Question: I am trying my hand at developing an application which makes use of the CoreMotion framework. I do not want to keep having to run out to test out my application, so instead I would like to find a technique which allows me to send fake it so I can try out lots of different scenarios. I wish to test scenarios such as user walking, driving, stopping etc. I do not want to have to go out walk, drive, stop etc everytime I want to test the application.
Edit: I know CoreMotion is not yet supported in the simulator. But was hoping someone could give me some ideas on how to fake this
UPDATE: What I have achieved so far using method swizzling. I have swapped back to objective-c for this, as I figure best try and figure out in this language first, then try and translate it into Swift
I have set up a method swizzle class like so
'''
+ (void)swizzleClass:(Class)class method:(NSString*)methodName {
SEL originalSelector = NSSelectorFromString(methodName);
SEL newSelector = NSSelectorFromString([NSString stringWithFormat:@"%@%@", @"override_", methodName]);
Method originalMethod = class_getInstanceMethod(class, originalSelector);
Method newMethod = class_getInstanceMethod(class, newSelector);
method_exchangeImplementations(originalMethod, newMethod);
}
'''
I have created a category for CMMotion and CMAccelerometerData
'''
- (void) simx_setAcceleration:(CMAcceleration)acceleration {
NSValue *value = [NSValue value:&acceleration withObjCType:@encode(CMAcceleration)];
objc_setAssociatedObject(self, ACCELERATION_IDENTIFIER, value, OBJC_ASSOCIATION_RETAIN);
}
- (CMAcceleration)override_acceleration {
NSValue *value = objc_getAssociatedObject(self, ACCELERATION_IDENTIFIER);
CMAcceleration acc;
[value getValue:&acc];
return acc;
}
'''
Then the category for CMMotionManager class.
'''
- (void) simx_setAccelerationData:(CMAcceleration )accelerationData
{
NSValue *value = [NSValue value:&accelerationData withObjCType:@encode(CMAcceleration)];
objc_setAssociatedObject(self, HANDLER_IDENTIFIER, value, OBJC_ASSOCIATION_RETAIN);
}
- (CMAccelerometerData *)override_accelerometerData
{
NSValue *value = objc_getAssociatedObject(self, HANDLER_IDENTIFIER);
CMAcceleration acc;
[value getValue:&acc];
CMAccelerometerData *data = [[CMAccelerometerData alloc] init];
//Add
[data simx_setAcceleration:acc];
return data;
}
'''
Swizzling the methods is done like this
'''
[CESwizzleUtils swizzleClass:[CMMotionManager class]
method:@"INSERT METHOD NAME TO BE SWIZZLED HERE"];
'''
This allows me to pass in my own data
'''
//Add
CMAccelerometerData *data = [[CMAccelerometerData alloc] init];
[data simx_setAcceleration:acc];
[motionManager simx_setAccelerationData:acc];
'''
So I can retrieve data like this
'''
motionManager.accelerometerData.acceleration.x;
'''
I have also method swizzled the DeviceMotion class as well. Here is quick example app I have which pulls data from the accelerometer and gyroscope using the method swizzle techniques

When the test button is clicked, it randomly generates accelerometer and gyroscope data and updates the labels.
Code looks like this
'''
-(IBAction)testing:(id)sender
{
//random double just generates a random double between 0 and 1
CMAcceleration acc;
acc.x = [self randomDouble:0 :1];
acc.y = [self randomDouble:0 :1];
acc.z = [self randomDouble:0 :1];
//Add
CMAccelerometerData *data = [[CMAccelerometerData alloc] init];
[data simx_setAcceleration:acc];
[motionManager simx_setAccelerationData:acc];
//Sim gravity and userAcel
CMAcceleration grav;
grav.x = [self randomDouble:0 :1];
grav.y = [self randomDouble:0 :1];
grav.z = [self randomDouble:0 :1];
CMAcceleration userAcel;
userAcel.x = [self randomDouble:0 :1];
userAcel.y = [self randomDouble:0 :1];
userAcel.z = [self randomDouble:0 :1];
CMDeviceMotion *deviceMotion = [[CMDeviceMotion alloc] init];
[deviceMotion simx_setUserAcceleration:userAcel];
[deviceMotion simx_setGravity:grav];
[motionManager simx_setDeviceMotion:deviceMotion];
accelLabael.text = [NSString stringWithFormat:@"Accelerometer: %.02f %.02f %.02f", motionManager.accelerometerData.acceleration.x,motionManager.accelerometerData.acceleration.y,motionManager.accelerometerData.acceleration.z];
gravityLabel.text = [NSString stringWithFormat:@"Gravity: %.02f %.02f %.02f", motionManager.deviceMotion.gravity.x,motionManager.deviceMotion.gravity.y,motionManager.deviceMotion.gravity.z];
accelSpeedLabel.text = [NSString stringWithFormat:@"Accel: %.02f %.02f %.02f", motionManager.deviceMotion.userAcceleration.x,motionManager.deviceMotion.userAcceleration.y,motionManager.deviceMotion.userAcceleration.z];
}
'''
What I am struggling to figure out is how to get this methods. I have swizzled many of the CoreMotion methods, but need a little help with this one. At present on the simulator, despite the fact that MotionManager now stores data for the gyroscope, accelerometer etc, these block methods do not fire.
'''
[activityManager startActivityUpdatesToQueue:[[NSOperationQueue alloc] init] withHandler: ^(CMMotionActivity *activity){
}];
[motionManager startDeviceMotionUpdatesToQueue:[[NSOperationQueue alloc] init]
withHandler:^ (CMDeviceMotion *motionData, NSError *error) {
}];
'''
I have also swizzled these methods
'''
- (BOOL)override_isAccelerometerActive;
- (BOOL)override_isDeviceMotionActive;
-(BOOL)override_isGyroAvailable;
'''
So they always return true, but still can't get these blocks firing. I would like some help trying to figure out how to correctly swizzle these methods so I can begin sending and recieving mock data to the simulator
Edit: I did swizzle the accelerometer update method by adding the following category. to the CMMotionManager class
'''
-(void)override_startAccelerometerUpdatesToQueue:(NSOperationQueue *)queue
withHandler:(CMAccelerometerHandler)handler{
dispatch_async(dispatch_get_main_queue(), ^{
NSLog(@"Test %.02f %.02f %.02f", self.accelerometerData.acceleration.x,self.accelerometerData.acceleration.y,self.accelerometerData.acceleration.z);
});
}
'''
This works well enough, as I have swizzled the accel data.
I then tried this with the CMMotionActivityManager class by adding this category
'''
-(void)override_startActivityUpdatesToQueue:(NSOperationQueue *)queue
withHandler:(CMMotionActivity *)activity
{
dispatch_async(dispatch_get_main_queue(), ^
{
BOOL walking = [activity walking];
NSLog(@"%i", walking);
});
}
'''
However I am getting this error here
> [ walking]: unrecognized selector sent to instance
0x1086cf330
Any suggestions would be appreciated
UPDATE 2:
Sorry late response, had to wait till today to try this. I updated the method per your suggestion so it now works
'''
-(void)override_startActivityUpdatesToQueue:(NSOperationQueue *)queue
withHandler:(CMMotionActivityHandler )activity
{
}
'''
Thing is, I need access to CMMotionActivity in order to figure out if they are walking running etc. The original code
'''
[activityManager startActivityUpdatesToQueue:[[NSOperationQueue alloc] init] withHandler: ^(CMMotionActivity *activity){
dispatch_async(dispatch_get_main_queue(), ^
{
[activity walking];
});
}];
'''
allows you to access this variable. However now that I have swizzled this, it now calls my new declaration inside my category file which contains no CMMotionActivity variable. Any ideas on how I can access this. This is getting a bit complicated, but this is the last roadblock for me before I can finally start mocking CoreMotion data. I have already simulated the gyroscope and compass data, and I have got data from real journeys, so I can feed that into the simulator. But I need to then have it tell me if the user is walking, running, driving etc.
Any suggestions?
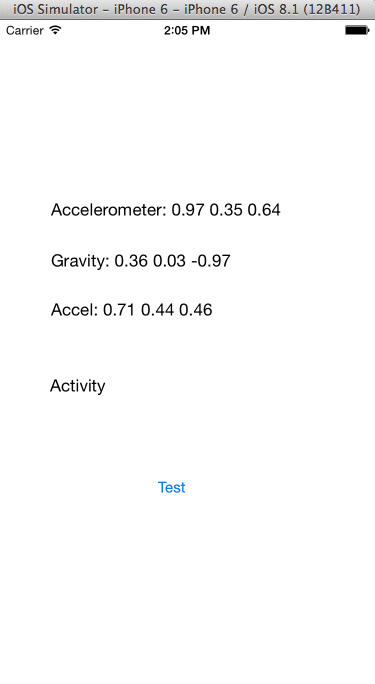
Answer: Your method signature for 'override_startActivityUpdatesToQueue:withHandler:' is incorrect. The 'handler' parameter should be a 'CMMotionActivityHandler' block that provides a single 'CMMotionActivity' argument:
'''
typedef void (^CMMotionActivityHandler)(CMMotionActivity *activity)
'''